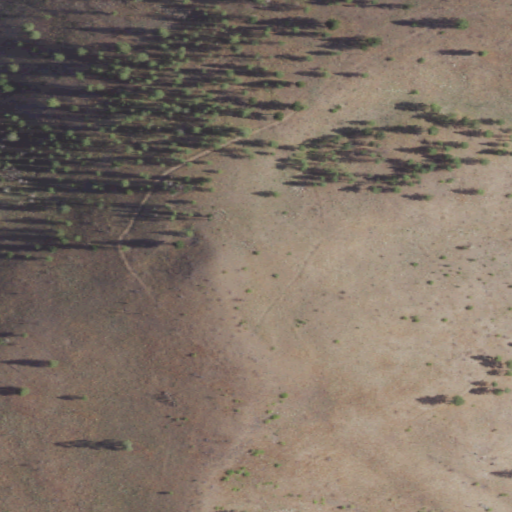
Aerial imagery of mountain in Washington named Deer Mountain containing grassland, evergreen forest, and shrub